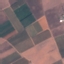
Label: PermanentCrop